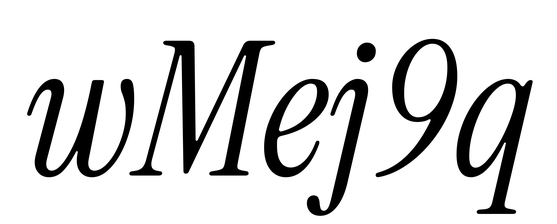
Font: InstrumentSerif-Italic